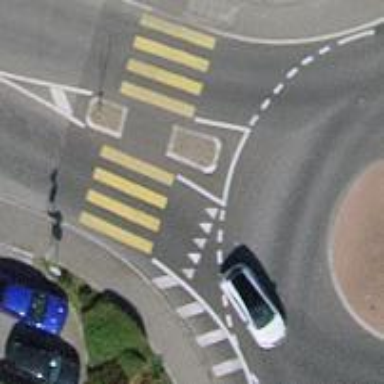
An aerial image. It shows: Marked footway with asphalt surface. The crossing includes pedestrian island.